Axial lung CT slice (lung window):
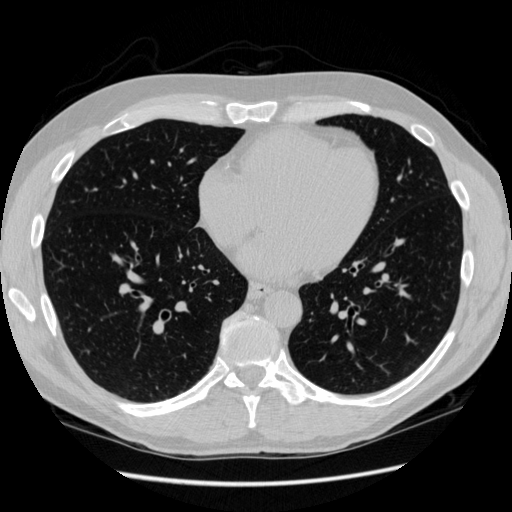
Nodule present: no